Interaction volume radius: 10 \u00c5
Interaction volume height: 20 \u00c5
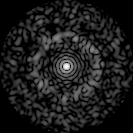
Disorder parameter: 0.8506